Field crop: tomato
Growth stage: 1
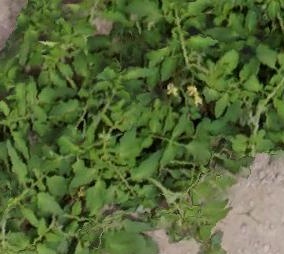
Species: tomato